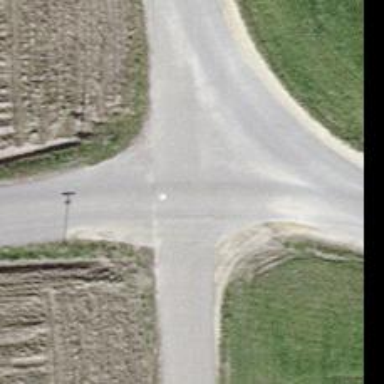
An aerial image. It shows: Unclassified road with asphalt surface.